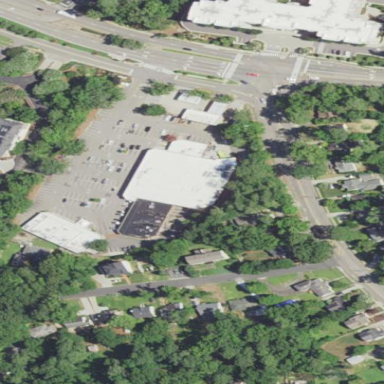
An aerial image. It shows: Commercial building.